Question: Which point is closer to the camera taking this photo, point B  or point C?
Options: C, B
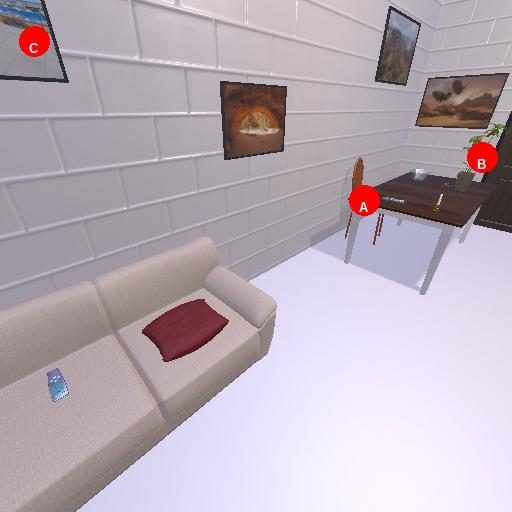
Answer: C